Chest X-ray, AP view. Patient: 45 years old, sex F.
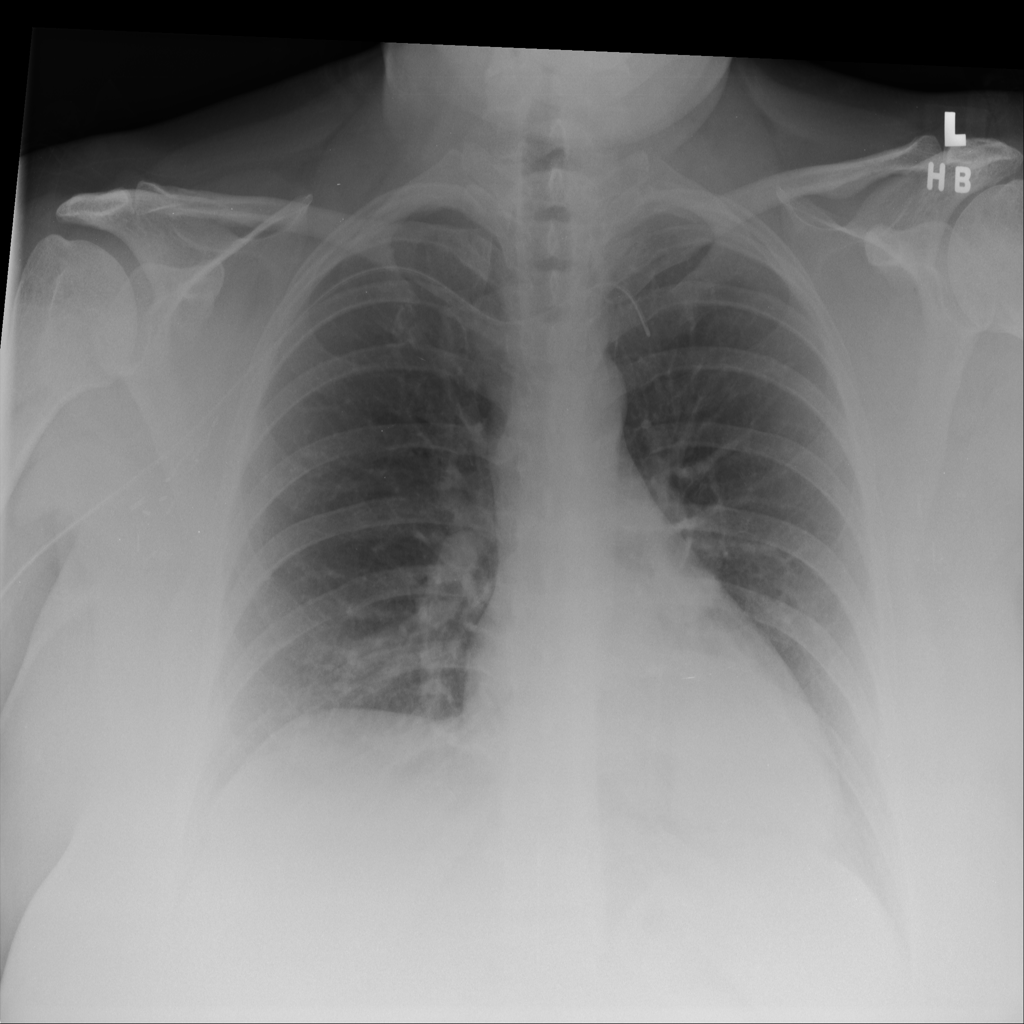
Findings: Mass